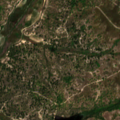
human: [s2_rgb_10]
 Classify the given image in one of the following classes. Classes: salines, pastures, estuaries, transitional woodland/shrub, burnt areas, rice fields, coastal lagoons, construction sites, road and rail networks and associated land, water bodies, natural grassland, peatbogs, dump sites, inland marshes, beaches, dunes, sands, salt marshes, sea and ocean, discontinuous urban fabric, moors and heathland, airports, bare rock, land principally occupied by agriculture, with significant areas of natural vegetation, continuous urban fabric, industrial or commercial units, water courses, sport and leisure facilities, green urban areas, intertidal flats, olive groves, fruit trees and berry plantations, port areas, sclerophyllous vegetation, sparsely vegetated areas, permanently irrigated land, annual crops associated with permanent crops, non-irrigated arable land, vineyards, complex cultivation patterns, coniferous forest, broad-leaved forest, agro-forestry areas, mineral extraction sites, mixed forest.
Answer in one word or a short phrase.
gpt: non-irrigated arable land, permanently irrigated land, agro-forestry areas, mixed forest